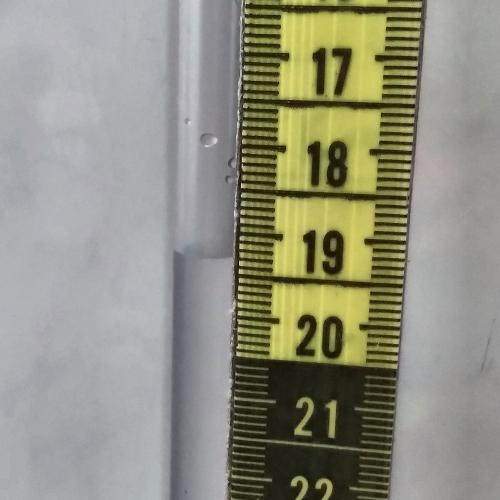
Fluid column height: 19.3 cm